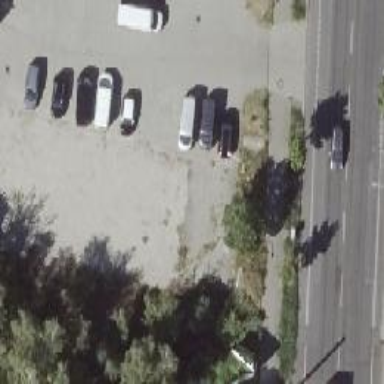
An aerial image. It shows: Car rental service.